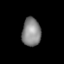
Tissue: lung
Cell type: Myeloid cells
Senescence score: 0.5621
Nuclear area (px): 519
Mean DAPI intensity: 135.748